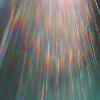
Label: sunburn